Question: I have data sampled every 5m and I want to estimate the ccf between them,
in order to do it I prewhiten the time series x and y and then I apply CCF
But lags are not direct related with my sampling frequency,
how can I know the relation? for example what is the relation of lag -1000 in minutes?
'''
row.names fecha y x
1 53542 2012-10-20 00:00:00 1.1055 1.0219
2 53543 2012-10-20 00:05:00 1.1059 1.0164
3 53544 2012-10-20 00:10:00 1.1003 1.0201
4 53545 2012-10-20 00:15:00 1.1015 1.0441
5 53546 2012-10-20 00:20:00 1.1090 1.0224
6 53547 2012-10-20 00:30:00 1.1136 0.9965
7 53548 2012-10-20 00:35:00 1.1140 1.0017
8 53549 2012-10-20 00:40:00 1.1118 1.0379
9 53550 2012-10-20 00:45:00 1.1141 1.0234
10 53551 2012-10-20 00:50:00 1.1128 1.0092
11 53552 2012-10-20 00:55:00 1.1123 1.0232
12 53553 2012-10-20 01:00:00 1.1167 1.0656
13 53554 2012-10-20 01:05:00 1.1195 1.0266
14 53555 2012-10-20 01:10:00 1.1205 1.0142
15 53556 2012-10-20 01:15:00 1.1122 1.0486
16 53557 2012-10-20 01:20:00 1.1168 1.0196
17 53558 2012-10-20 01:30:00 1.1116 1.0070
18 53559 2012-10-20 01:35:00 1.1117 0.9783
19 53560 2012-10-20 01:40:00 1.1170 0.9589
20 53561 2012-10-20 01:45:00 1.1198 1.0070
21 53562 2012-10-20 01:50:00 1.1126 0.9907
22 53563 2012-10-20 01:55:00 1.1190 1.0191
23 53564 2012-10-20 02:00:00 1.1162 0.9625
24 53565 2012-10-20 02:05:00 1.1206 0.9517
25 53566 2012-10-20 02:10:00 1.1237 0.9545
26 53567 2012-10-20 02:15:00 1.1168 0.9894
27 53568 2012-10-20 02:20:00 1.1225 0.9832
28 53569 2012-10-20 02:25:00 1.1239 1.0424
29 53570 2012-10-20 02:30:00 1.1272 1.0140
30 53571 2012-10-20 02:35:00 1.1304 1.0103
library(forecast)
fit <- Arima(x,order=c(2,0,2))
yfiltered <- residuals(Arima(y,model=fit))
ccf(residuals(fit),yfiltered)
'''

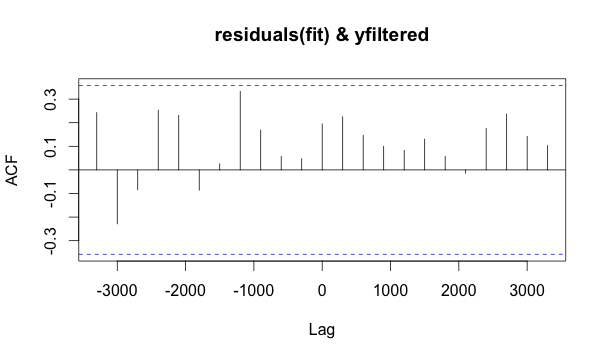
Answer: Lag is definitely in seconds and is aligned with your observations. It's just plotting issue. You can convert lag to number of observations before plotting:
'''
ccf.out=ccf(residuals(fit),yfiltered, plot=F)
ccf.out$lag=ccf.out$lag*frequency(x)
plot(ccf.out)
'''